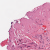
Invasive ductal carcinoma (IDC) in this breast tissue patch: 1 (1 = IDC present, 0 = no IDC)